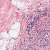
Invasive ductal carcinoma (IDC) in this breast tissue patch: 0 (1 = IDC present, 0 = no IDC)